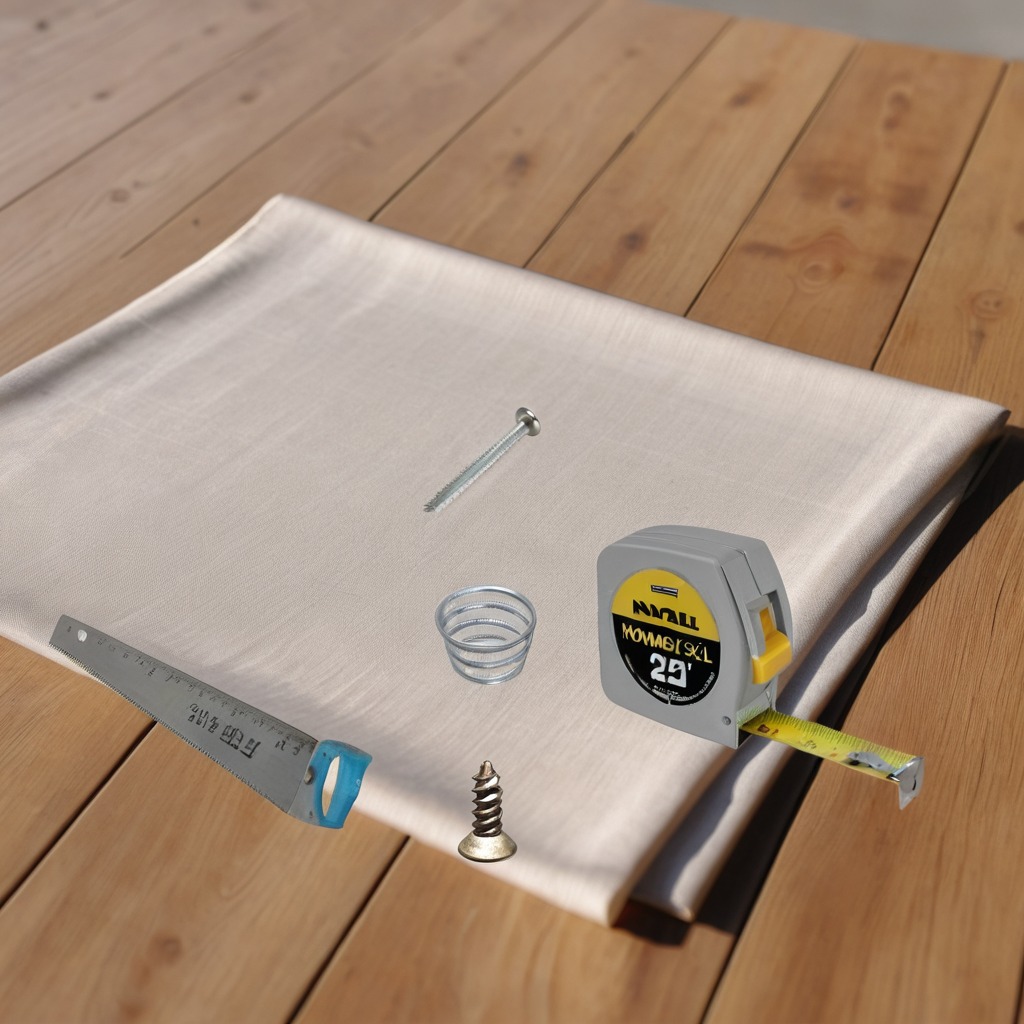
A measuring tape, a metal machine screw, an iron nail, a coiled metal spring, and a handheld metal saw are lying on the wooden table.